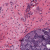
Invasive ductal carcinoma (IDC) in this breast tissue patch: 0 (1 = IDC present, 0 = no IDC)